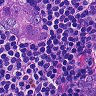
Metastatic tissue present: yes